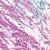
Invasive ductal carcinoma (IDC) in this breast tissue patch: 0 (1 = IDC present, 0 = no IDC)